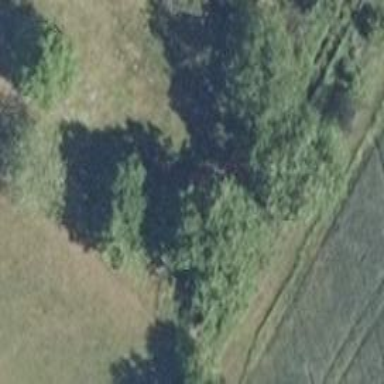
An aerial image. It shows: Beautiful tree in nature.